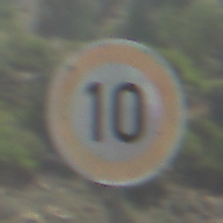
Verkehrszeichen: Geschwindigkeit10
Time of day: Midday
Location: Outdoor (Nature)
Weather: PartlyCloudy
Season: NotSpecified
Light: Natural